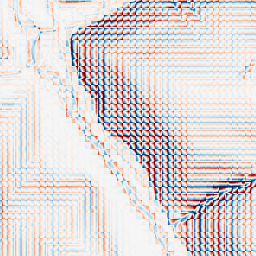
Category: wavelet
Decomposition family: wavelet_biorthogonal
Decomposition parameters: wavelet: bior1.3
level: 3
Upsampling method: quintic
Upsampling parameters: scale: 4
Upsampling scale: 4